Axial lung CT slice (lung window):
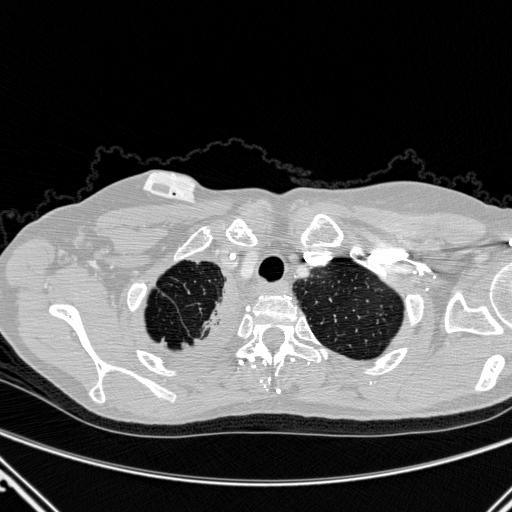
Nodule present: no